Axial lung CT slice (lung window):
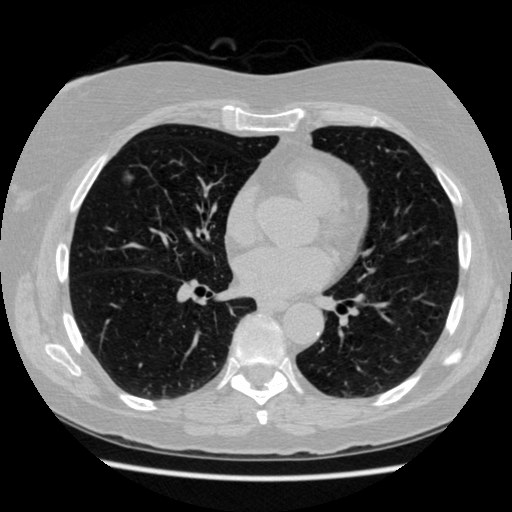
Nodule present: yes
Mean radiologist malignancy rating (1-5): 4.5